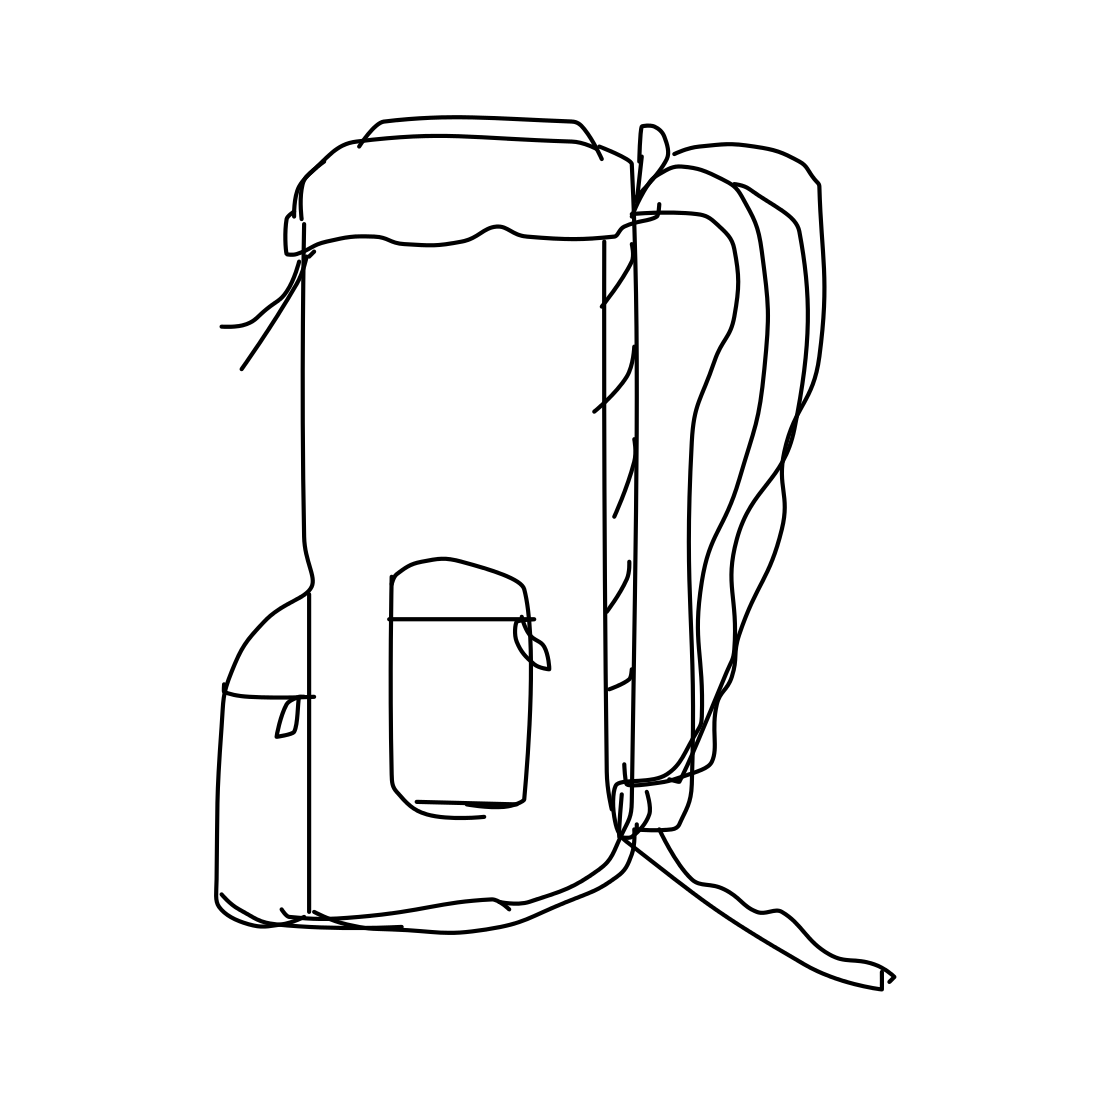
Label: backpack